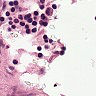
Metastatic tissue present: no